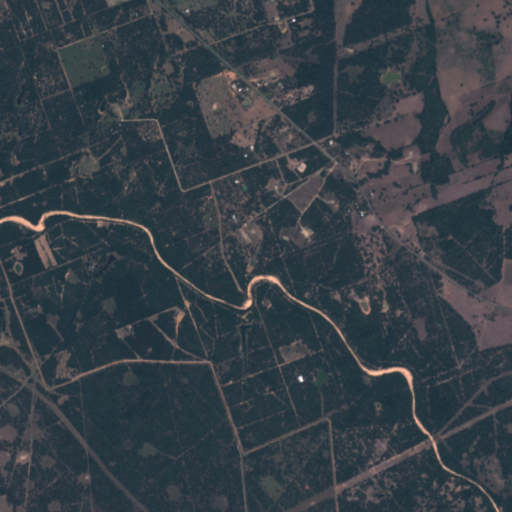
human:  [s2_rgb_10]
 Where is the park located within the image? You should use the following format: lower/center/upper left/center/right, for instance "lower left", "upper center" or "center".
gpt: The park is located in the center right of the image.
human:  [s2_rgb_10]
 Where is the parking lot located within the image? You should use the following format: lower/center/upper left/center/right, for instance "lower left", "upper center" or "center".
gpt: There is no parking lot in the image.